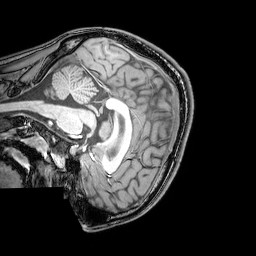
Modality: T1w
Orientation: sagittal
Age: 22
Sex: male
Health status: healthy
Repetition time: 0.081 s
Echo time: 0.037 s